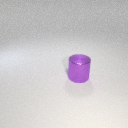
large purple metal cylinder